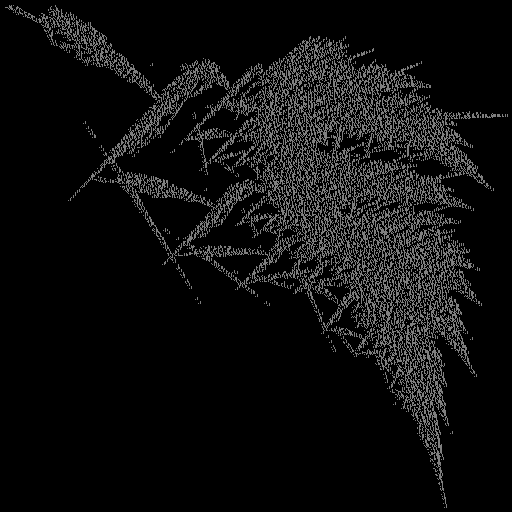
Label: turbanshell